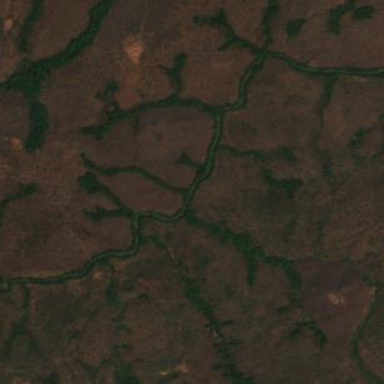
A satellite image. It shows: Forest area.